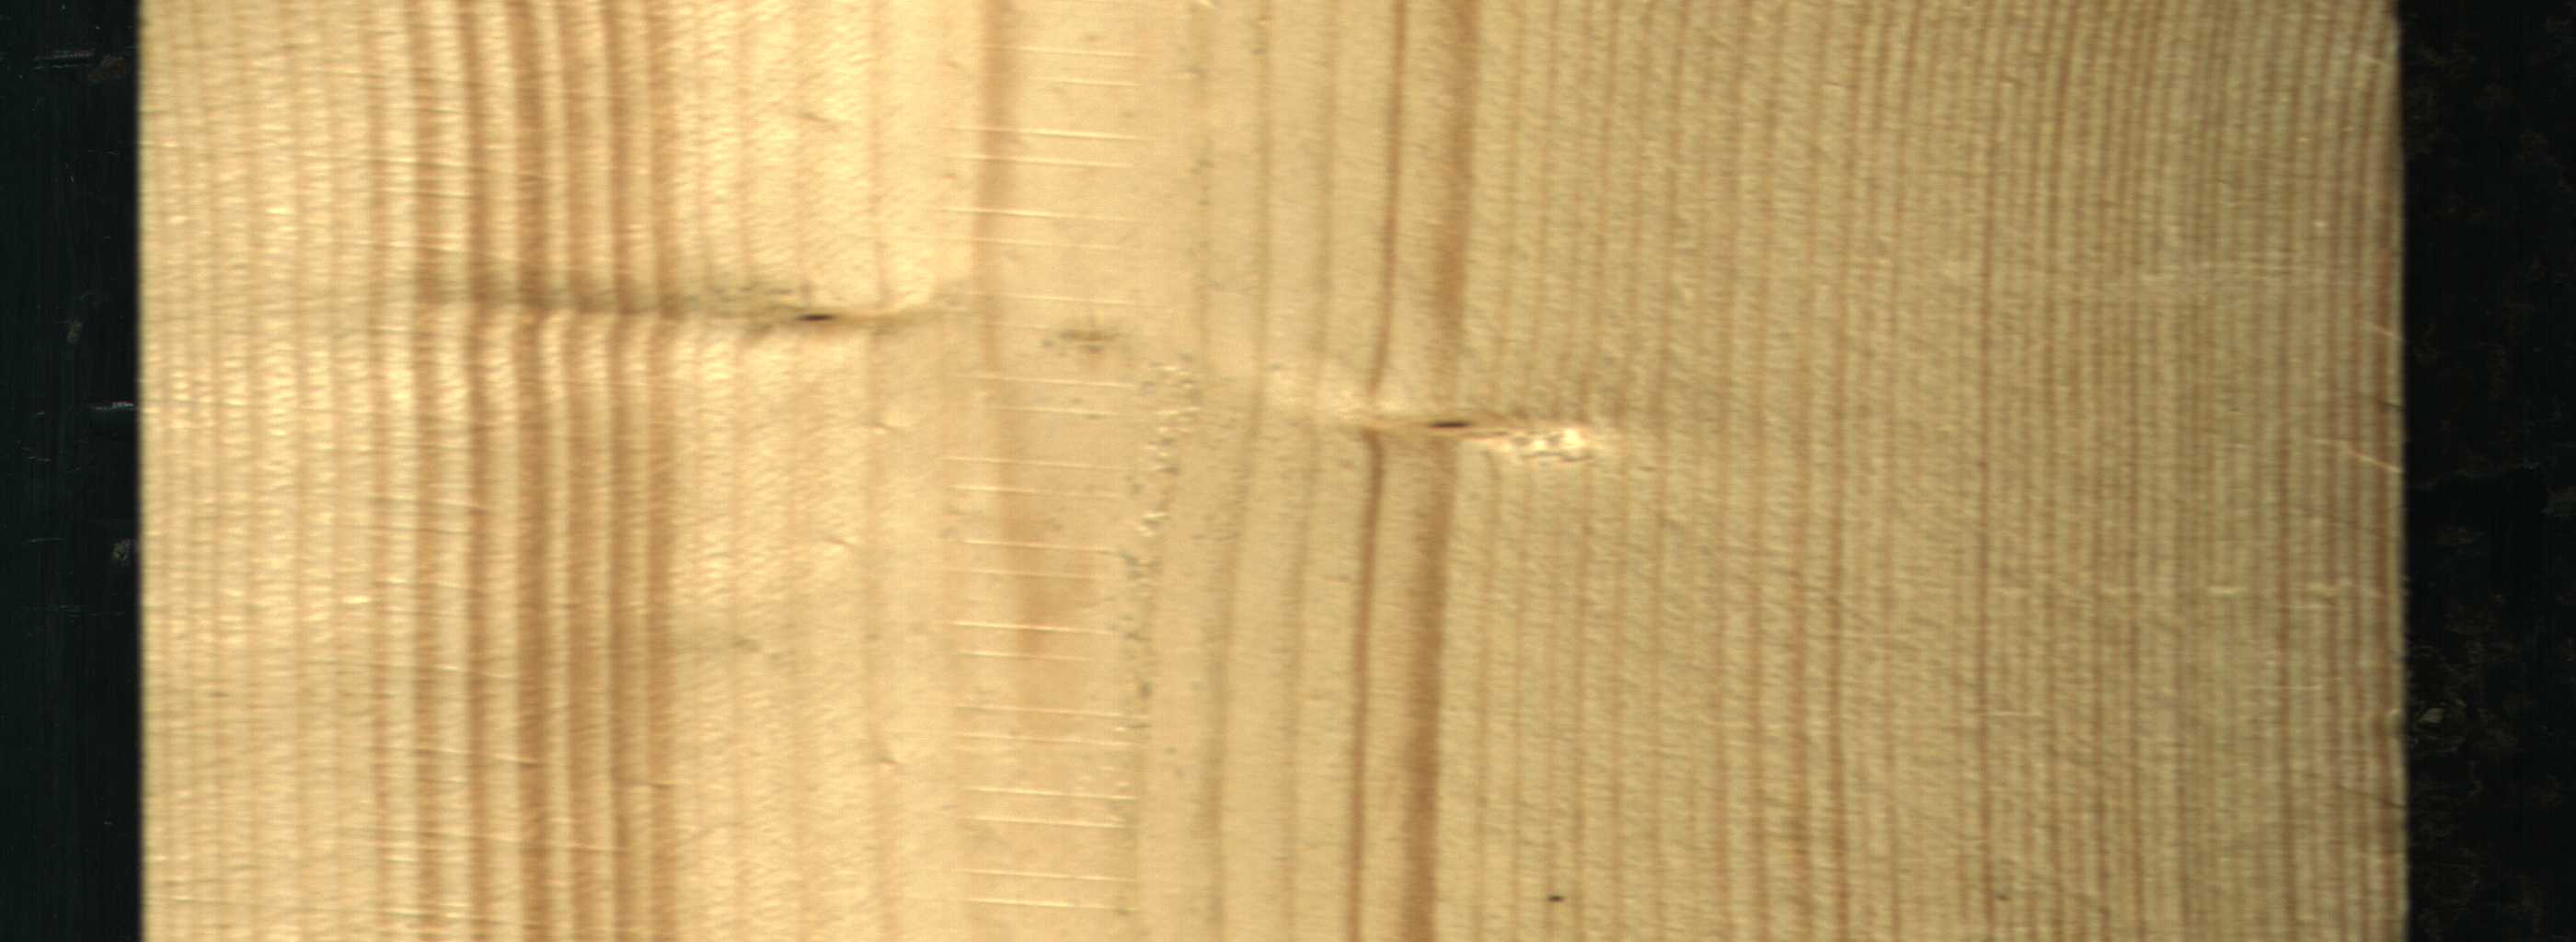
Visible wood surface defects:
Live_Knot
Live_Knot